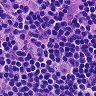
Metastatic tissue present: no